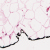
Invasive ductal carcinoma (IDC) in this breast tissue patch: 0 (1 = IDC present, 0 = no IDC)